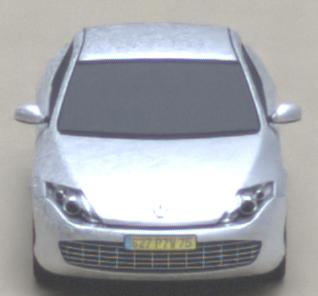
Make: Renault
Model: Laguna Coupé TCe 170
Detailed model: Laguna (III) Coupé
Model produced from: 2010/11
Model produced until: 2011/05
Doors: 2
Color: white
Road condition: dry road
Daytime: midday
Contrast: medium contrast